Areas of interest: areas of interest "Business Office Building"
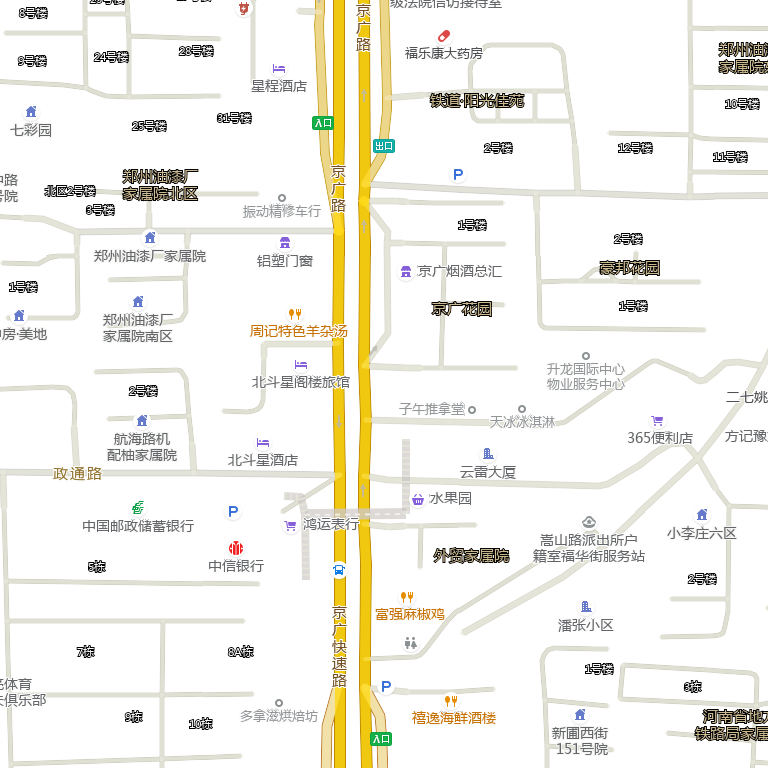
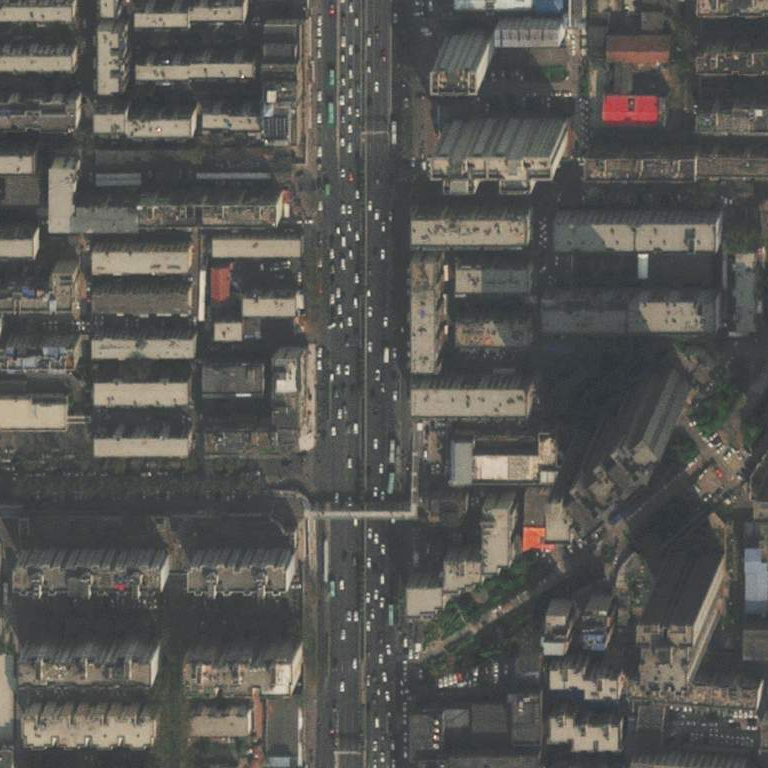